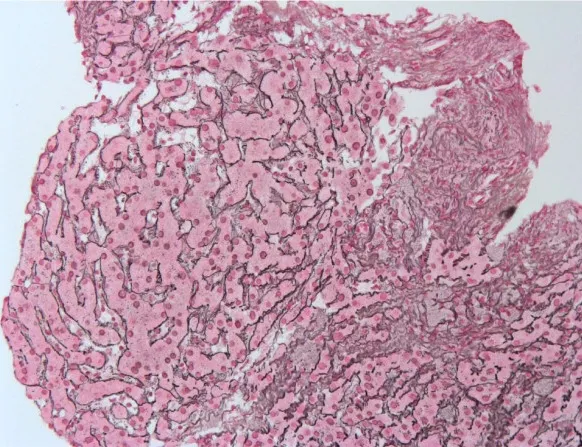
A liver biopsy performed in September 2006 shows in the reticulin stain an altered architecture with enlarged hepatocytes arranged in small nodules (x400).
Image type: pathology (methenamine_silver)